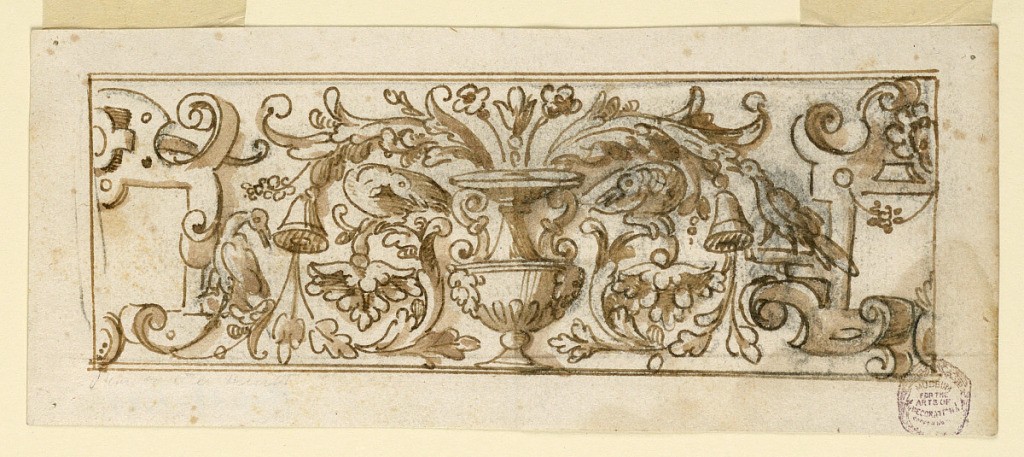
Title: Design for a Frieze
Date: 1600–1625
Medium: Charcoal, pen and ink, brush and watercolor on paper
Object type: Drawing
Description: Horizontal frieze with symmetrical grotesque decoration. At center, a fountain with florals. Strapwork and scrolling rinceaux with birds.